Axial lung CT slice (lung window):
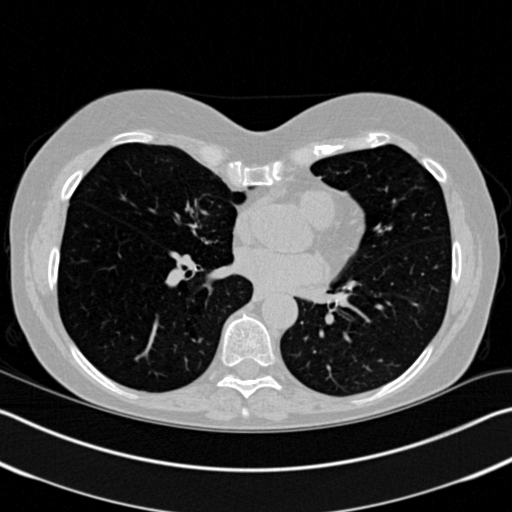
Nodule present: no